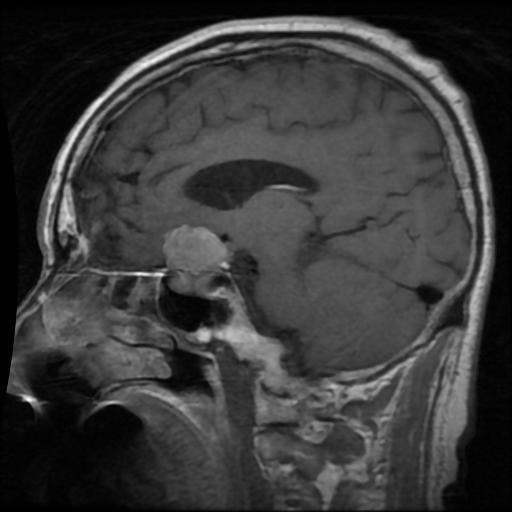
Label: pituitary